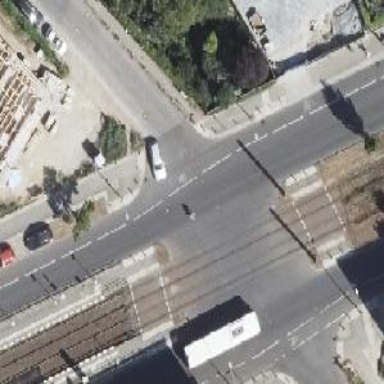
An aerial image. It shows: Tram level crossing on railway.